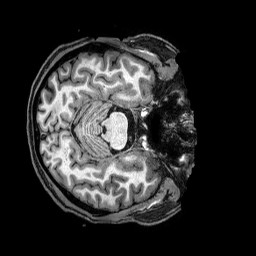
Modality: T1w
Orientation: axial
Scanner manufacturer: philips
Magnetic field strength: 3 T
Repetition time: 2.5 s
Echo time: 0.0057 s